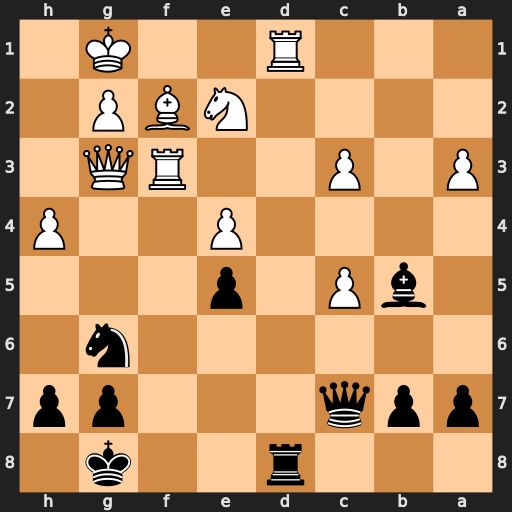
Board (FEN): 3r2k1/ppq3pp/6n1/1bP1p3/4P2P/P1P2RQ1/4NBP1/3R2K1
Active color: b
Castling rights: -
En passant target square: -
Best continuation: Rxd1+ Kh2 Bxe2